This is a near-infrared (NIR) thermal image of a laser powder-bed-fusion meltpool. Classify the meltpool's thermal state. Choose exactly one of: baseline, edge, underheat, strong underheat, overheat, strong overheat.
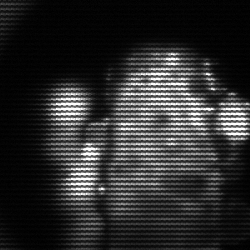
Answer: strong underheat